Field crop: tomato
Growth stage: 1
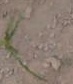
Species: cyperus